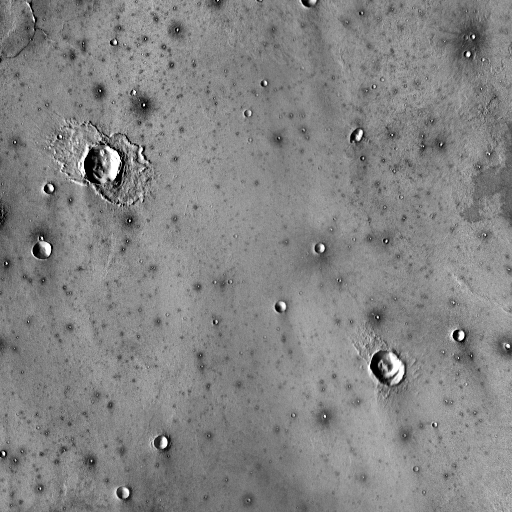
Crater classes present: Background, Other, Layered, Buried